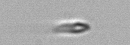
Label: flagellate_morphotype3